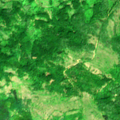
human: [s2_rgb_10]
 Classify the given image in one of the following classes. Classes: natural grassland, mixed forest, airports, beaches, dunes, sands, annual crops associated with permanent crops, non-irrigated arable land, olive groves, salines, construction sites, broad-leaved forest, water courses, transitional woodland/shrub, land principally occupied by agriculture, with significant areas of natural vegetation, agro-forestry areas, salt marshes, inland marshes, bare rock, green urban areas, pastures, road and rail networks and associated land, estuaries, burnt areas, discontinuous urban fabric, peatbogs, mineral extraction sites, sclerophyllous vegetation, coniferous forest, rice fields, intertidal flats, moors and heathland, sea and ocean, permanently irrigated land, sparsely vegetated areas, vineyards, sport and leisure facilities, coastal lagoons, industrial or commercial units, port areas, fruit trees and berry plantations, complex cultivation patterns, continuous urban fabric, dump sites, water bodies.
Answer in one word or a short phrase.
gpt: pastures, complex cultivation patterns, transitional woodland/shrub